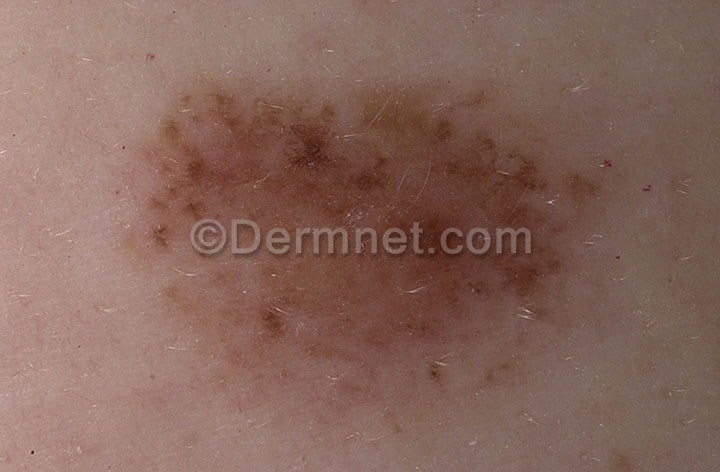
Disease: Melanoma Skin Cancer Nevi and Moles